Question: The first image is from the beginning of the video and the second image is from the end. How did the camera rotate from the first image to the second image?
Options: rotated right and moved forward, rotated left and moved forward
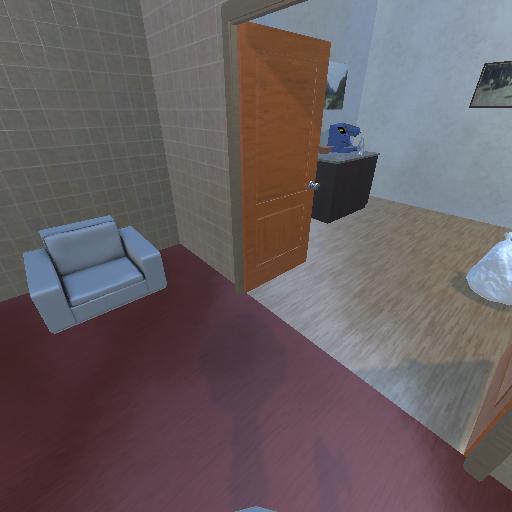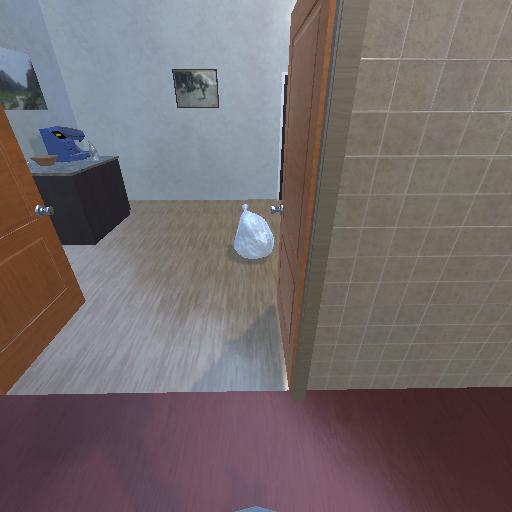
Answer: rotated right and moved forward